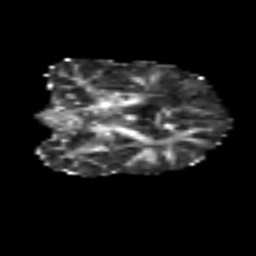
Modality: FA
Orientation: coronal
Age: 46
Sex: male
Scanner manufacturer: siemens
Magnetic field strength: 3 T
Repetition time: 6.1 s
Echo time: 0.101 s